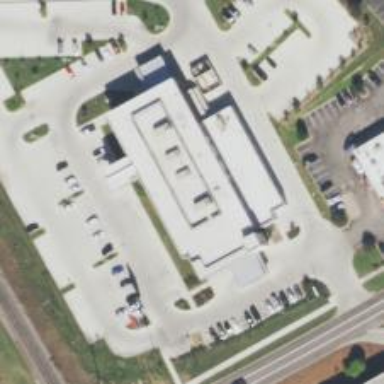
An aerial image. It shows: Hospital providing healthcare services.